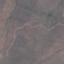
Label: HerbaceousVegetation